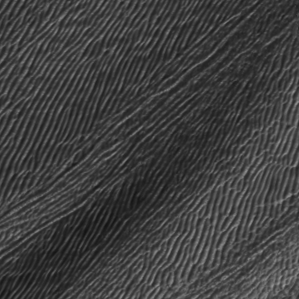
Label: frost